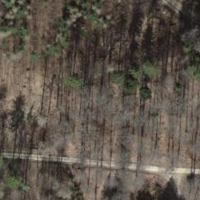
EUNIS habitat code: 41
Species observed at this site:
Petasites albus